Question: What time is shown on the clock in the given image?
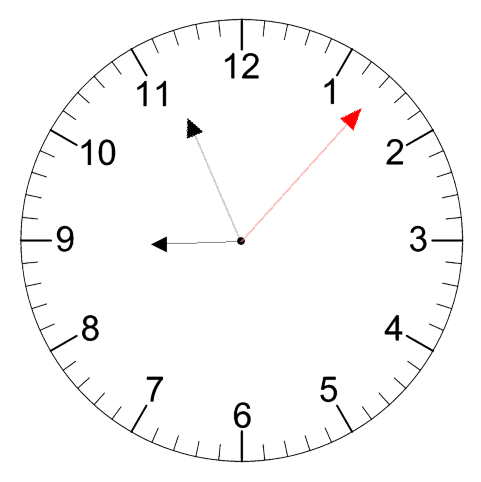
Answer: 08:56:07